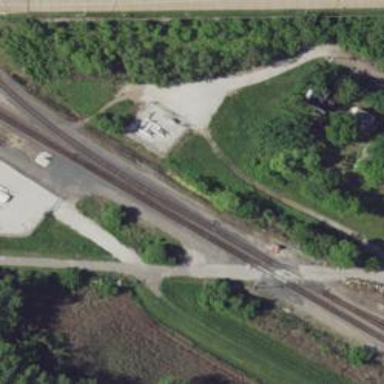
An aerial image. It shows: Railway yard used for servicing trains.